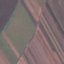
Land use / land cover: AnnualCrop